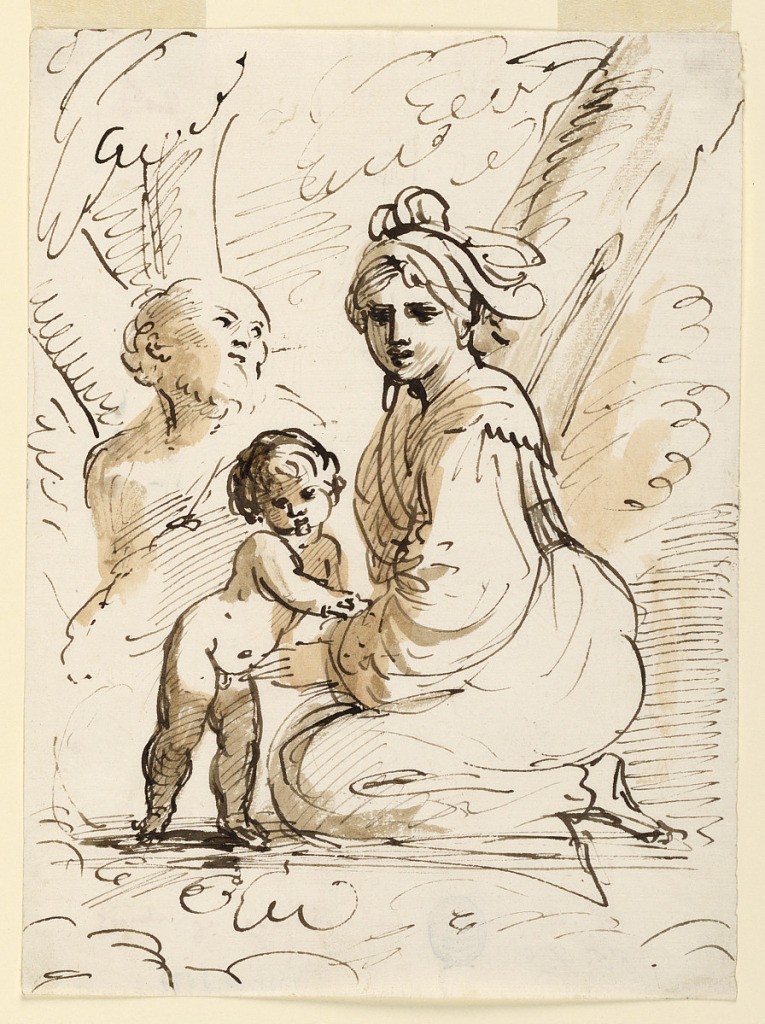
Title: The Holy Family
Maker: Fortunato Duranti, Italian, 1787 - 1863
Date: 1820-1850
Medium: Pen and ink, brush and sepia on paper
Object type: Drawing
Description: Open country. The Virgin kneels toward the left, the Child stands beside her at left. She intends to lift him up. Behind the child is Joseph. Trees are in the background.